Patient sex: F
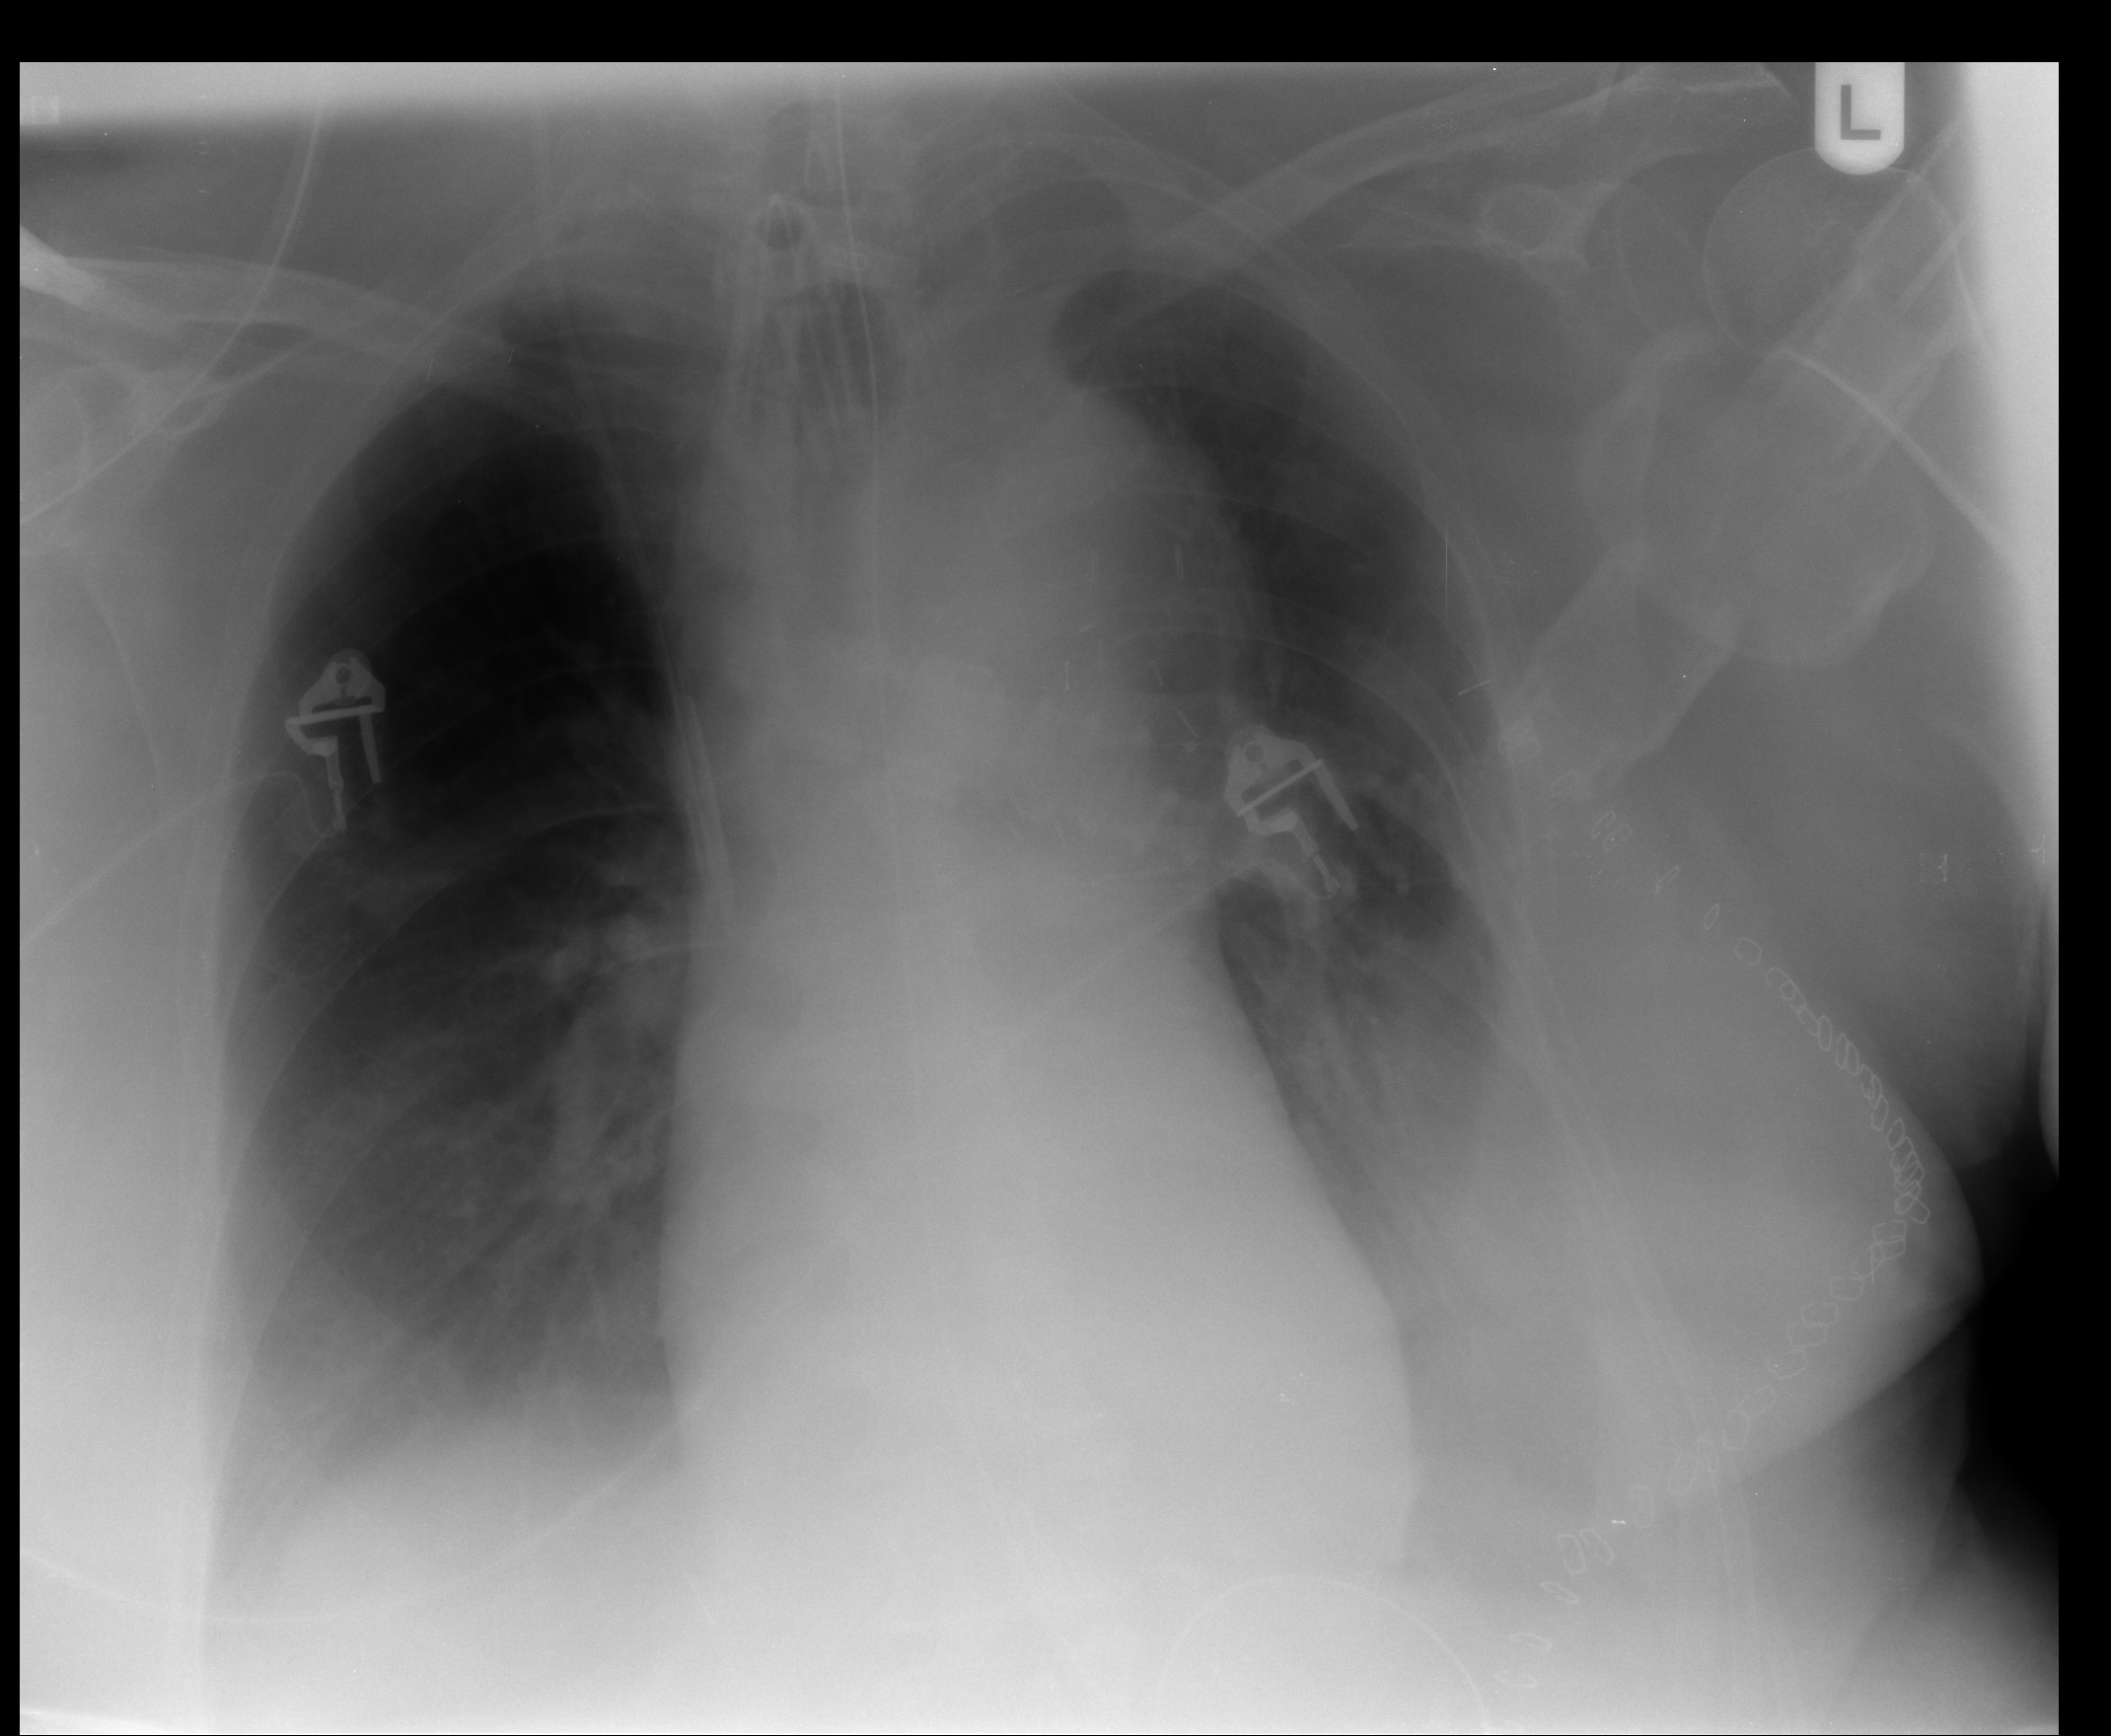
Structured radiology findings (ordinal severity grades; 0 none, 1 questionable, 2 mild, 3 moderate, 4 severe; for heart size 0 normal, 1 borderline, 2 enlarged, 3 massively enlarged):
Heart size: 0
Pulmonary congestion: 0
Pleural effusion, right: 2
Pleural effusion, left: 2
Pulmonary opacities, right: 0
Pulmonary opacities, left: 1
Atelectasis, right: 2
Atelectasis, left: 2